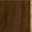
Piece: xx